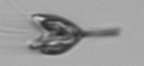
Label: Pyramimonas_longicauda